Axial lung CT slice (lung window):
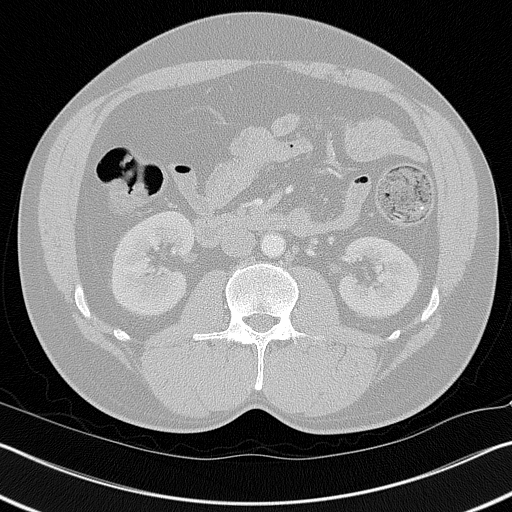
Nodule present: no